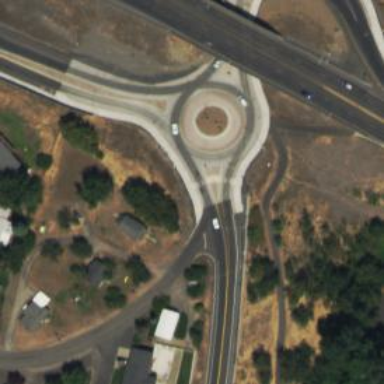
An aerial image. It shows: Roundabout on primary highway.